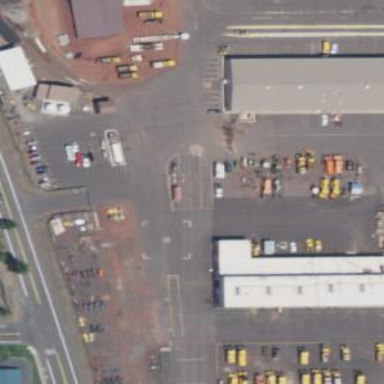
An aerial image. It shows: Industrial area.